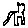
Label: cat